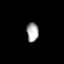
Tissue: lung
Cell type: Endothelial cells
Senescence score: 0.58
Nuclear area (px): 223
Mean DAPI intensity: 168.785